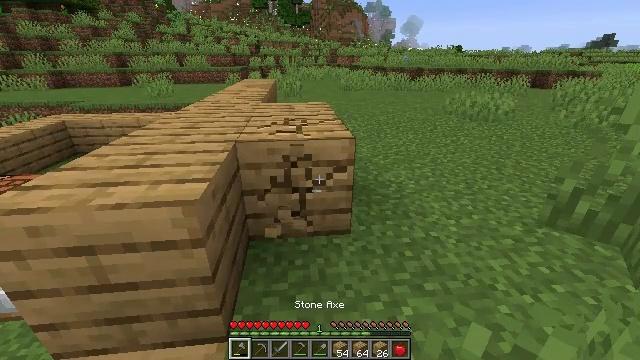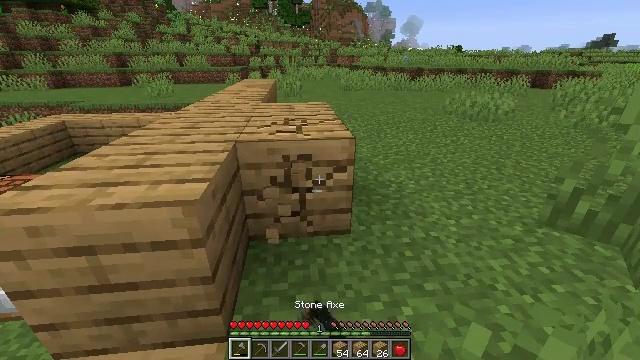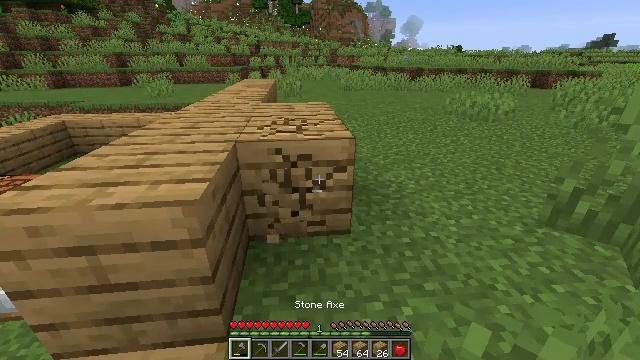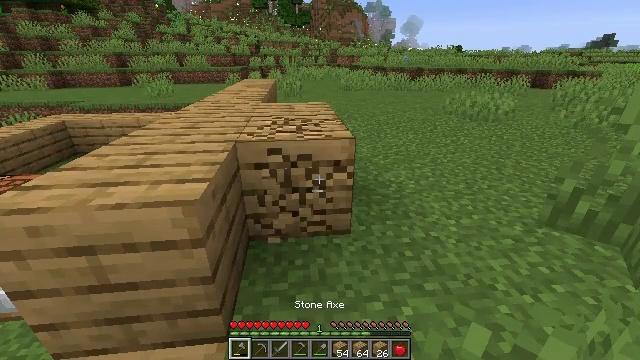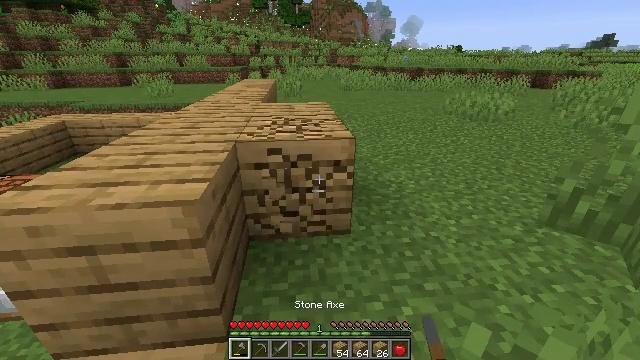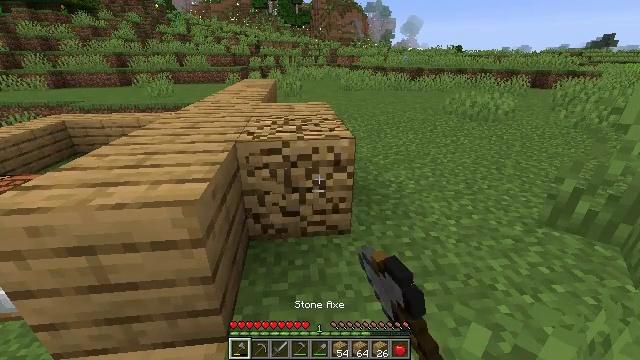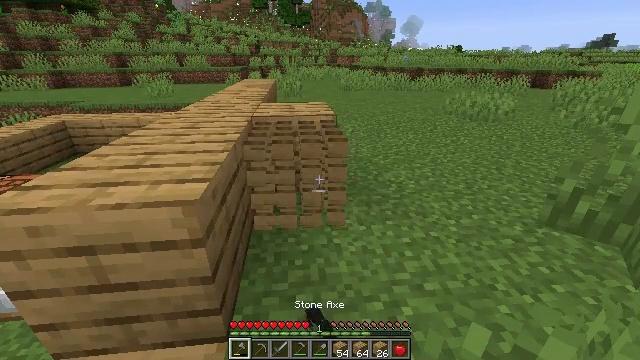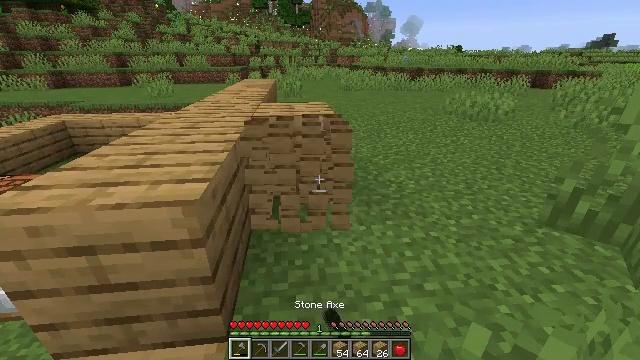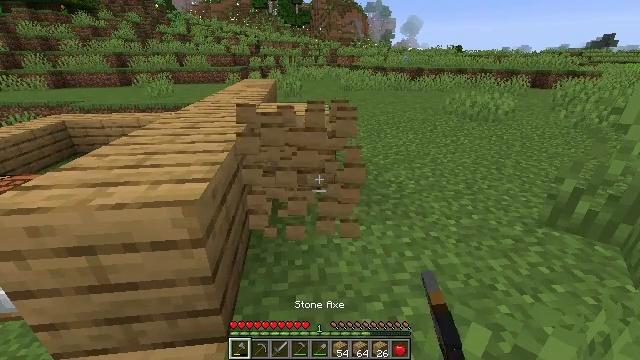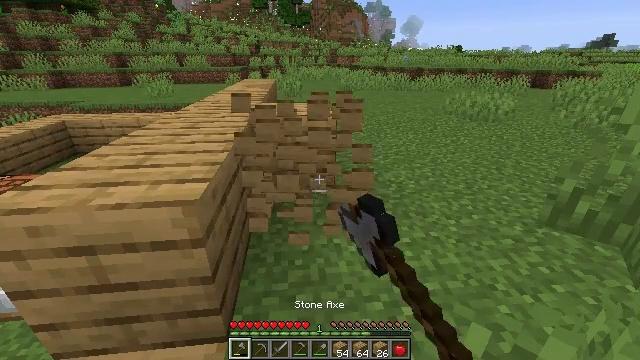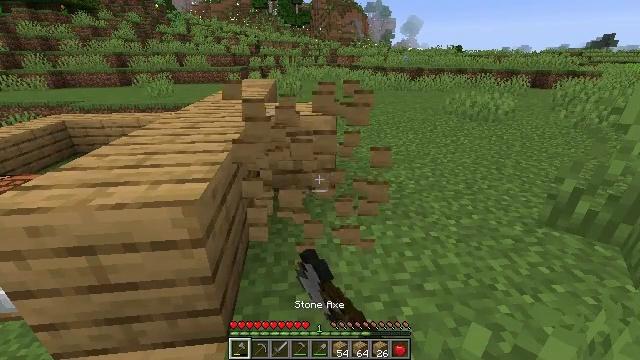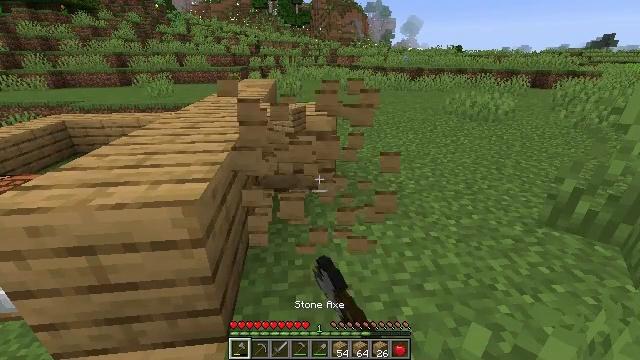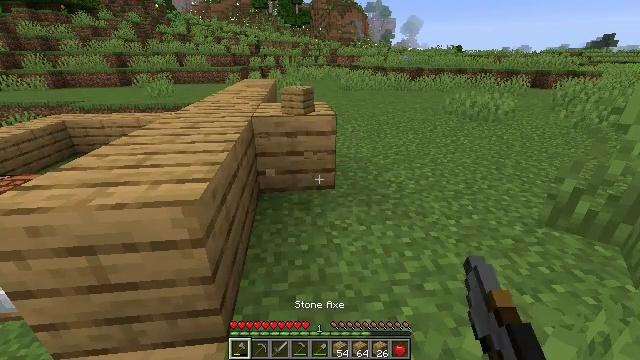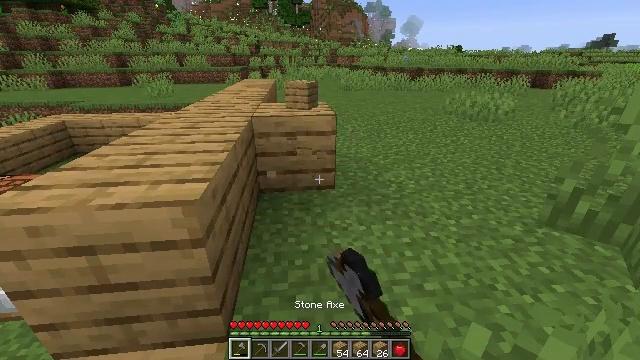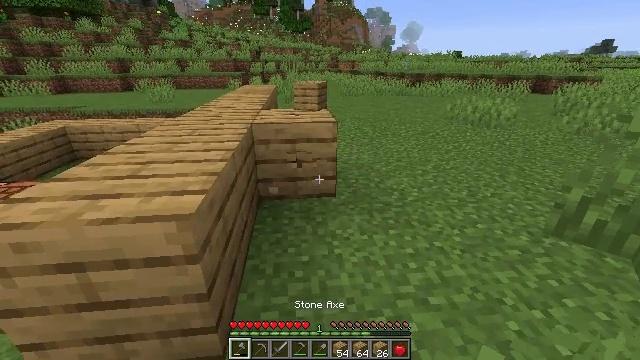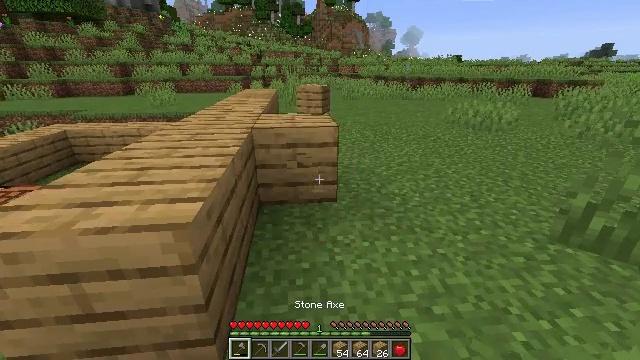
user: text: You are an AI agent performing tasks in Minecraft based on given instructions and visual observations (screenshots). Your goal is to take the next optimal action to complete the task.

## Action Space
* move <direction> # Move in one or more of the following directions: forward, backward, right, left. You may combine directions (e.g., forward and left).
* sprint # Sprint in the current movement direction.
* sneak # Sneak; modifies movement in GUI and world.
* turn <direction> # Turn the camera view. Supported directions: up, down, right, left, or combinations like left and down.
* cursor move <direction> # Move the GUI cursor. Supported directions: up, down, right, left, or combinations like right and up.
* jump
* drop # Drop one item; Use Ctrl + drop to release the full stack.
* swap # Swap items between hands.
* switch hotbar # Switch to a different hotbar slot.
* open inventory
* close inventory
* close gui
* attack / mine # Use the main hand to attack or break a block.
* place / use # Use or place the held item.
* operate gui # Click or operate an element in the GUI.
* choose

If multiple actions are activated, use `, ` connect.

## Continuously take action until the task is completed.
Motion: motion action
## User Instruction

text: Mine planks.
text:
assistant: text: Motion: attack / mine
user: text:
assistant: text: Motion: attack / mine
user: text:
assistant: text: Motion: attack / mine
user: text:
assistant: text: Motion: attack / mine
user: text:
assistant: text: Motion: attack / mine
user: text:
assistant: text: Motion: attack / mine
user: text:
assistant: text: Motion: attack / mine
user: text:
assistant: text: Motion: attack / mine
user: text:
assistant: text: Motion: attack / mine
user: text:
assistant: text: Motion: attack / mine
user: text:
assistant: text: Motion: attack / mine
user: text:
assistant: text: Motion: attack / mine
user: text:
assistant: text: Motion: attack / mine
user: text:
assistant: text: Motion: move forward, turn up, attack / mine
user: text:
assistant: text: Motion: move forward
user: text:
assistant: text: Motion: move forward, attack / mine
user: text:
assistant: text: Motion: move forward, attack / mine
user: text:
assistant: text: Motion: attack / mine
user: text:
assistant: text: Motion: attack / mine
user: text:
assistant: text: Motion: attack / mine
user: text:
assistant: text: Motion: attack / mine
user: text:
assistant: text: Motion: attack / mine
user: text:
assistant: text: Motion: attack / mine
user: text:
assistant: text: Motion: attack / mine
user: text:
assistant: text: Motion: attack / mine
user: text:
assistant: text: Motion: attack / mine
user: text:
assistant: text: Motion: attack / mine
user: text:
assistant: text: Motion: attack / mine
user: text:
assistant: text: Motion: attack / mine
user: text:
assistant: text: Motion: attack / mine